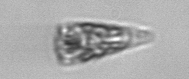
Label: Licmophora